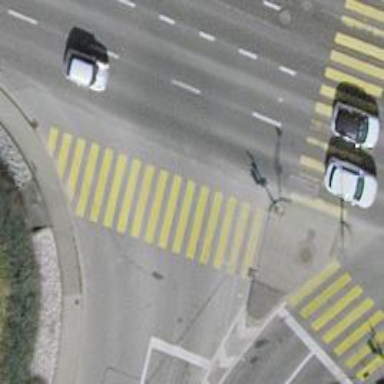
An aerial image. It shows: Road crossing with traffic signals.